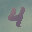
Label: 4